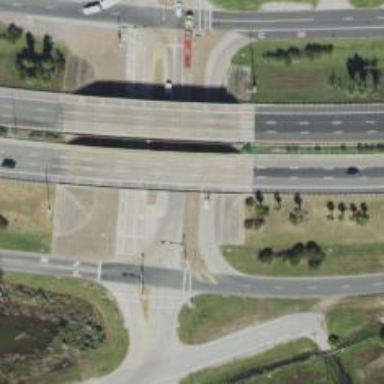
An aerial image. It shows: Secondary link road.